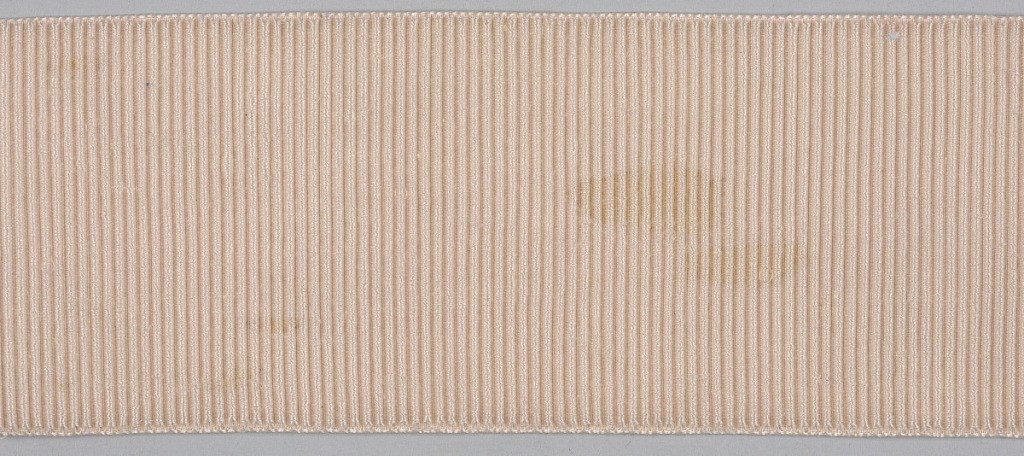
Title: Ribbon
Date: late 19th century
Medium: silk Technique: uncut supplementary warp pile (velvet) in a satin foundation
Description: Pale pink ribbon with pile warp loops over several wefts.